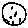
Label: moon